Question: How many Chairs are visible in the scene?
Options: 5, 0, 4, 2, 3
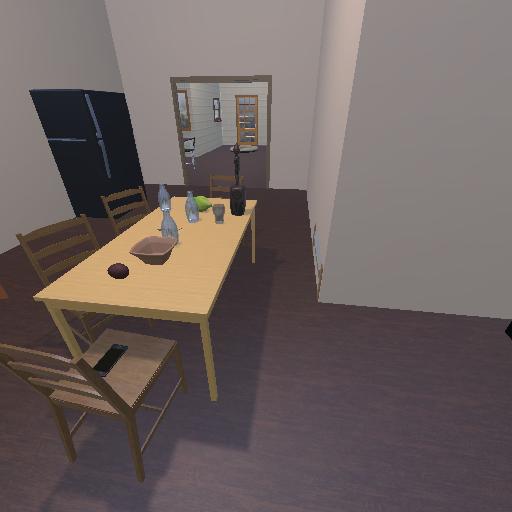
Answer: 5